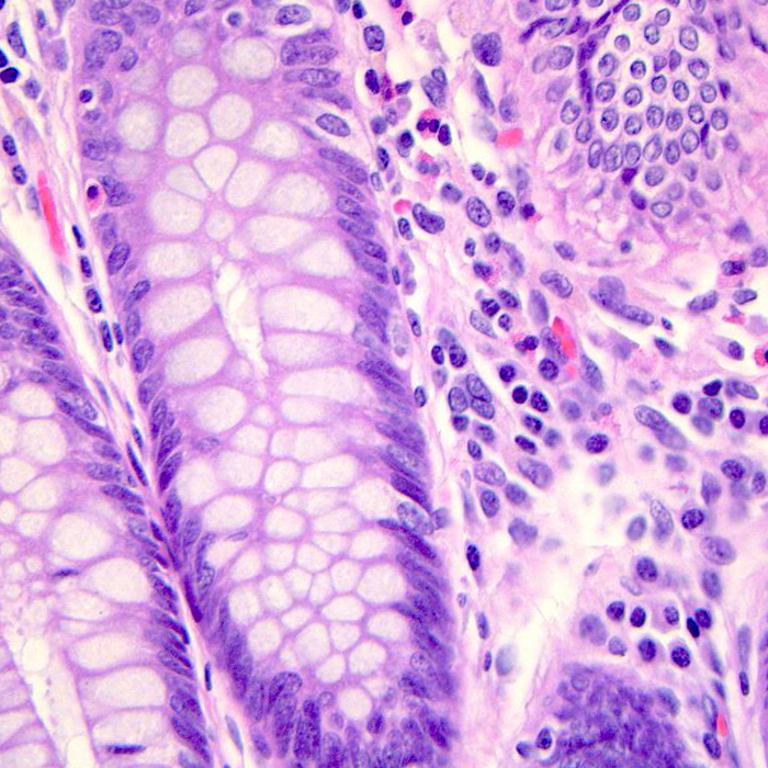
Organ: colon
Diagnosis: benign